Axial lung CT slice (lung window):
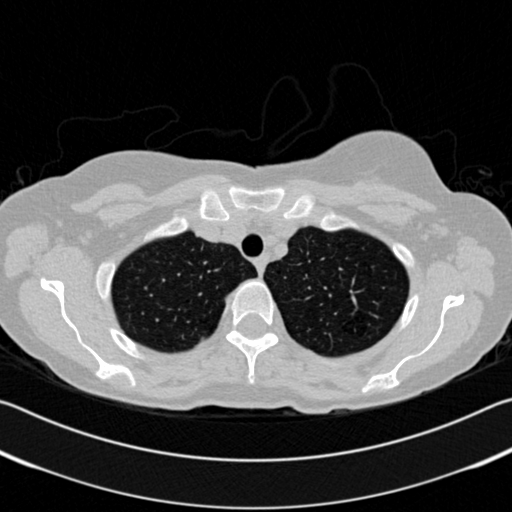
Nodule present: no